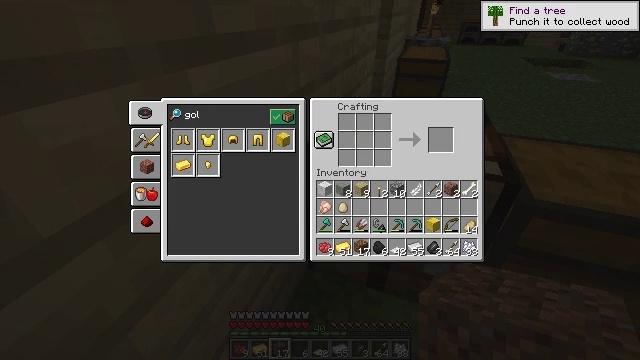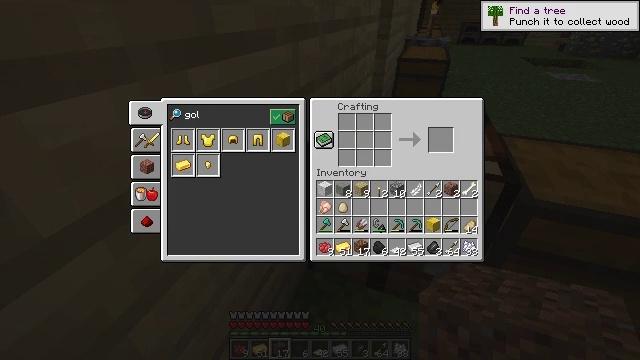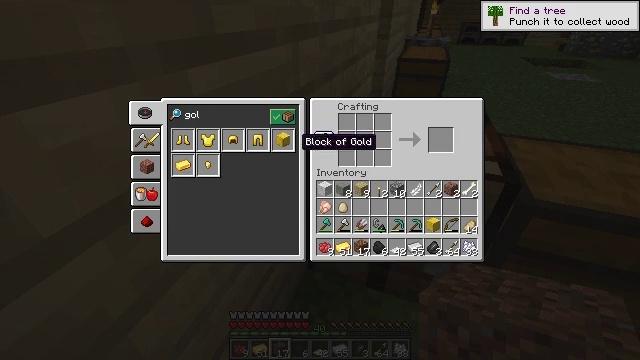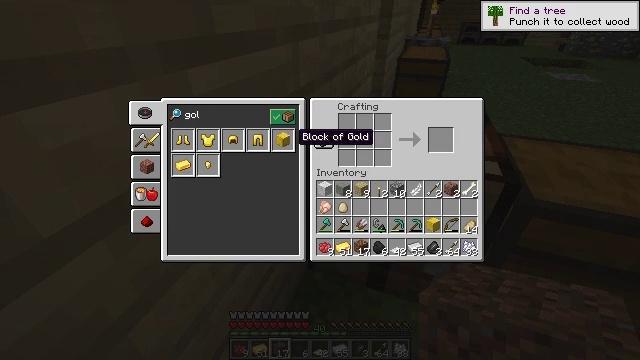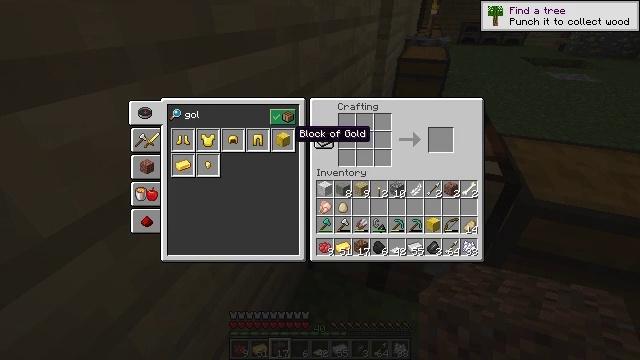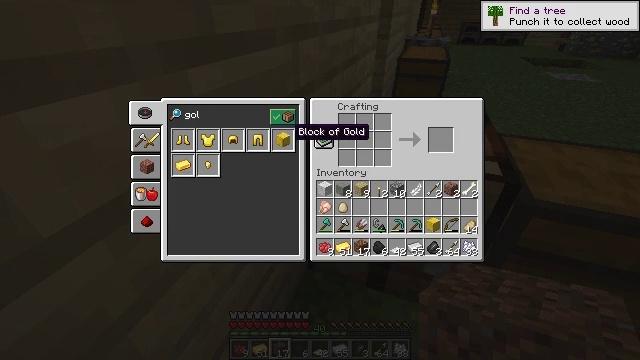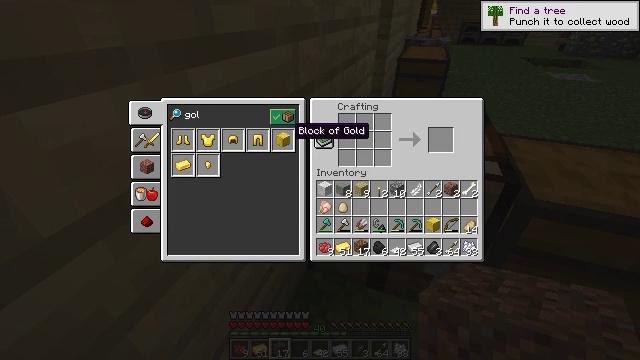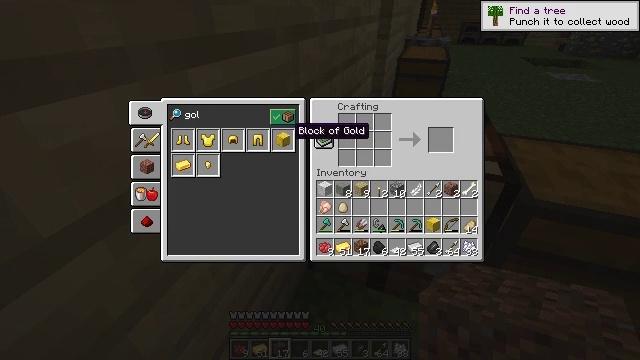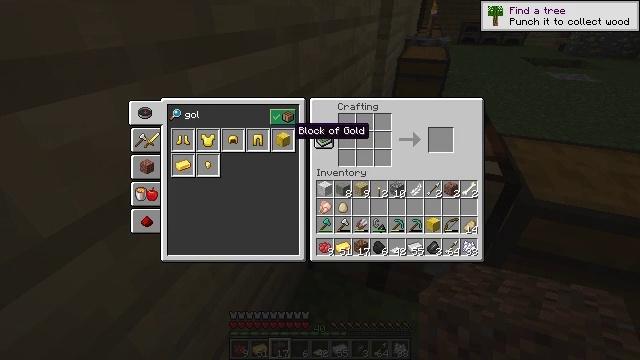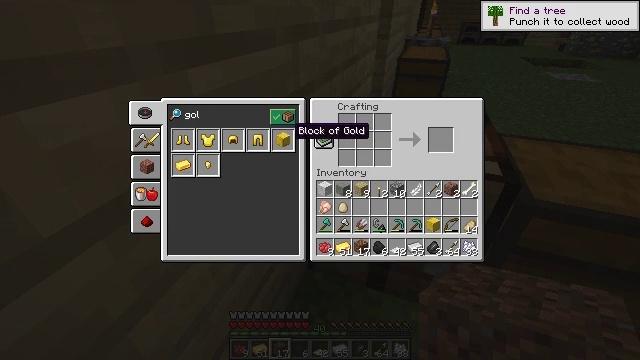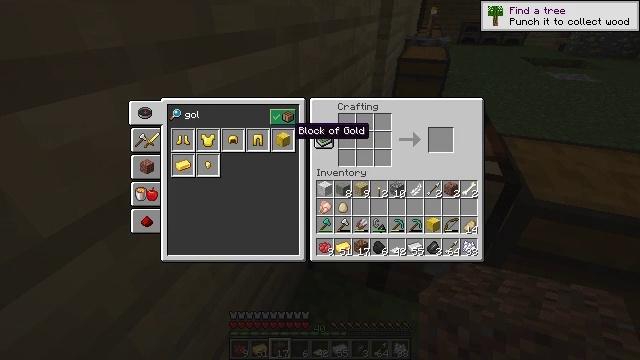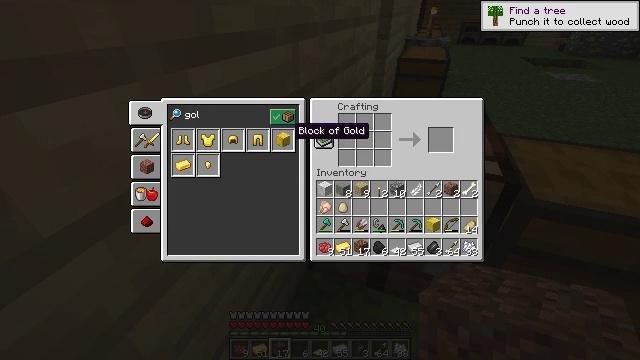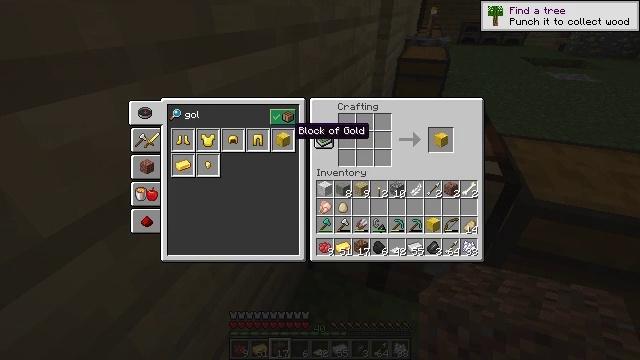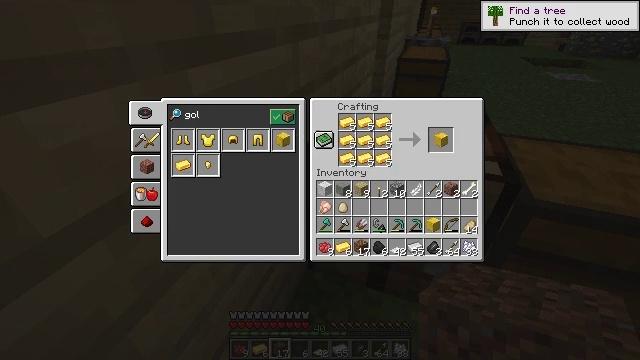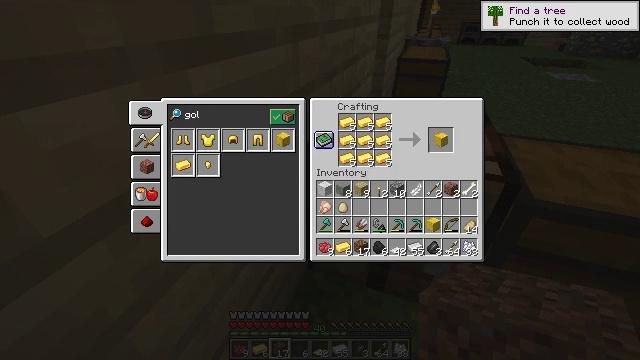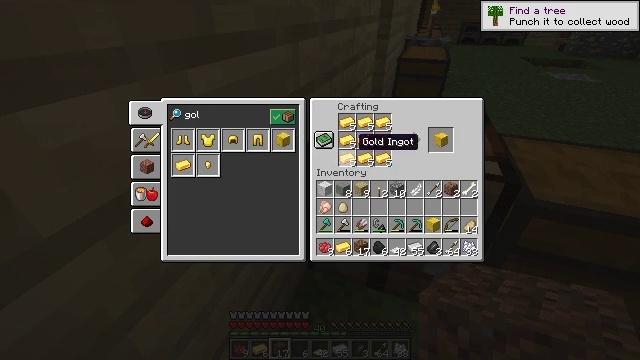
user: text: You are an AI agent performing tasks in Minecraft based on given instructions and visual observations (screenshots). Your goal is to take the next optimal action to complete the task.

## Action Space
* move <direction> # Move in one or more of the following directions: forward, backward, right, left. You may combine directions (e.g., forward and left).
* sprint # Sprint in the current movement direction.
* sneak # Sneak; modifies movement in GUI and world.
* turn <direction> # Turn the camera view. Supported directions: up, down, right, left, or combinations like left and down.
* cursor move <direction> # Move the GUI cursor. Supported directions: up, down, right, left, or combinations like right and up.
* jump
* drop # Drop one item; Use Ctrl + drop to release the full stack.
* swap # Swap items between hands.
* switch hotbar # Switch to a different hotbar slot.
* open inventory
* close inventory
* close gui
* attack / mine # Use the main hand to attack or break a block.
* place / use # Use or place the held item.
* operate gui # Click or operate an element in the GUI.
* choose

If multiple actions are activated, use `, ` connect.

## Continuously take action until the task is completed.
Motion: motion action
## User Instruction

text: Turn gold ingots into a gold block via the crafting table.
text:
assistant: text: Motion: no_op
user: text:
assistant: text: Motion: no_op
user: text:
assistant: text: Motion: no_op
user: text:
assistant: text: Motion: no_op
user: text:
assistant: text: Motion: no_op
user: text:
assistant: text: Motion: sneak
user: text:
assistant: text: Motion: sneak, operate gui
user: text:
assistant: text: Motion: sneak, operate gui
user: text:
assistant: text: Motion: sneak, operate gui
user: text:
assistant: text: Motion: sneak
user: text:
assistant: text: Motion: sneak
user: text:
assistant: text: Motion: sneak
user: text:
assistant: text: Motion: sneak, cursor move right
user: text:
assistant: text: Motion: cursor move right
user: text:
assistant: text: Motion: cursor move right
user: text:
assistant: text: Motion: cursor move right
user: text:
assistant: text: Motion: cursor move right
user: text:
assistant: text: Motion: cursor move right
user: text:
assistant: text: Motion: cursor move right
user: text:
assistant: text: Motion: cursor move right
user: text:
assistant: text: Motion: sneak
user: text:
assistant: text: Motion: sneak
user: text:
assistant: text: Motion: sneak
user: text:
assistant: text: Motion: sneak
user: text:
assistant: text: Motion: sneak
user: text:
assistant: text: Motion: sneak
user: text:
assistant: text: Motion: sneak
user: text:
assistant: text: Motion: sneak
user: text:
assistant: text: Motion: sneak
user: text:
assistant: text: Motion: sneak